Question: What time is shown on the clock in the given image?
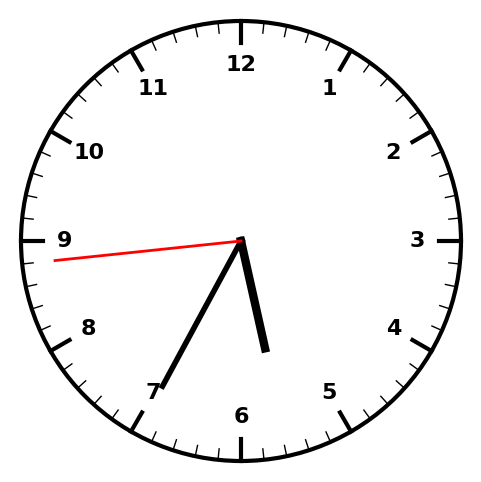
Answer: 05:34:44